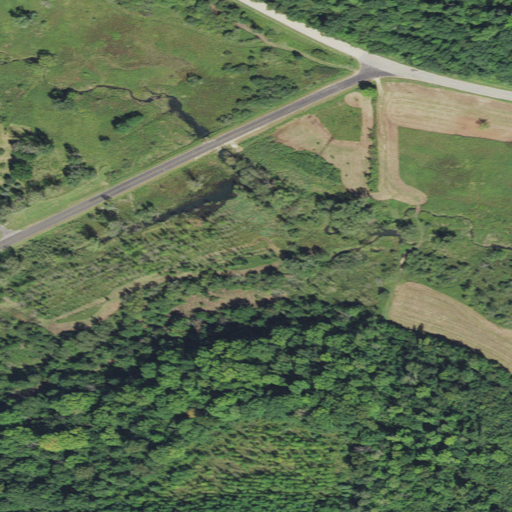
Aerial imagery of valley in Wisconsin named Grimes Valley containing deciduous forest, pasture, woody wetlands, open development, herbaceous wetlands, low intensity development, and mixed forest